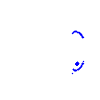
Particle: proton